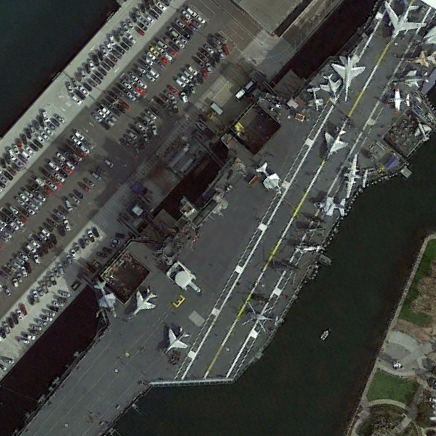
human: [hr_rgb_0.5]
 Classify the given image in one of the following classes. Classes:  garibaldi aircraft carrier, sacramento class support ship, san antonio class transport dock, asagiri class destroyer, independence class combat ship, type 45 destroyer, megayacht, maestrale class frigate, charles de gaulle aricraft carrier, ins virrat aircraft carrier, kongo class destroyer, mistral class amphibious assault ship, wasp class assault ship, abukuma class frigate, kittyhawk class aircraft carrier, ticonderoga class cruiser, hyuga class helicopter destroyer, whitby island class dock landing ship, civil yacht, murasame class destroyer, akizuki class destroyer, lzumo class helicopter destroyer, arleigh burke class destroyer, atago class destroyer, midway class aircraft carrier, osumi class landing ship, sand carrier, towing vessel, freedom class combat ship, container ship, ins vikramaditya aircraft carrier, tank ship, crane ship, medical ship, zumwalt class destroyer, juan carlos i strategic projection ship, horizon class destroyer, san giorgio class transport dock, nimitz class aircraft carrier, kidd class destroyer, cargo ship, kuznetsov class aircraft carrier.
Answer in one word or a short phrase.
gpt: Midway class aircraft carrier